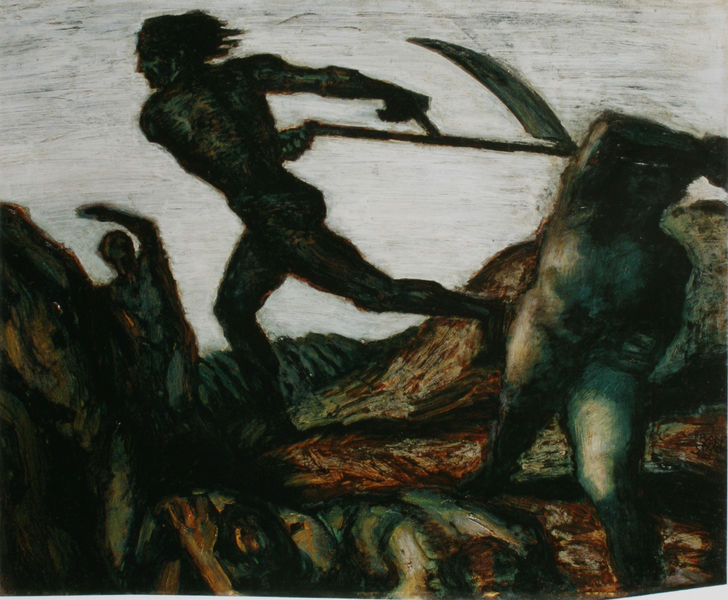
Titel: Der Schnitter
Künstler: Franz von Stuck
Institution: Privatbesitz
Schlagwörter: akt, berg, blau, dunkel, gemälde, hand, himmel, kampf, kämpfer, körper, mann, nackt, schatten, wasser, weiß, wolken, akte, gelb, grün, landschaft, menschen, ocker, bewegung, braun, brust, busen, frau, frisur, geste, grau, hell, licht, männer, orange, profil, schwarz, skizze, rot, beige, expressionismus, symbolismus, arm, arme, leiche, mensch, messer, mord, tod, tot, trauer, gesten, öl, feld, hügel, natur, wind, boden, haare, blatt, kontrast, wald, bauern, beine, schwung, bein, gesäß, hintern, holzschnitt, düster, acker, ernte, getreide, laufen, berge, figuren, angst, gewalt, krieg, weib, detail, kraft, muskeln, klinger, nackte, flucht, verderben, blut, sichel, säbel, konturen, leichen, schlag, waffe, furcht, lauf, koloriert, allegorie, verzweiflung, leib, sterben, firsur, hilfe, hölle, leid, leiden, massaker, schmerz, böcklin, krieger, töten, verletzung, drehung, schrei, ungeheuer, sense, schutz, abwehr, rasanz, jahrhundert, riesig, folter, schnitter, riese, sensemann, sensenmann, heftig, furie, kreif, furios, niedermachen, niedermähen, po, 20., od, laf